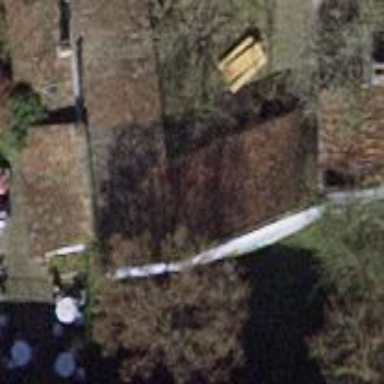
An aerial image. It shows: View of roof of building.